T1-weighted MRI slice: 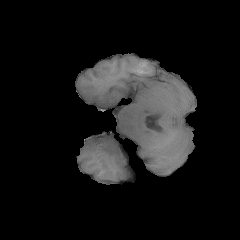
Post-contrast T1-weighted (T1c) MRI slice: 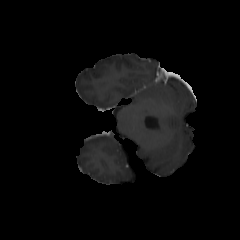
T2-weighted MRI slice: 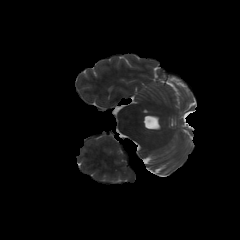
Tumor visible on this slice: no